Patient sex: M
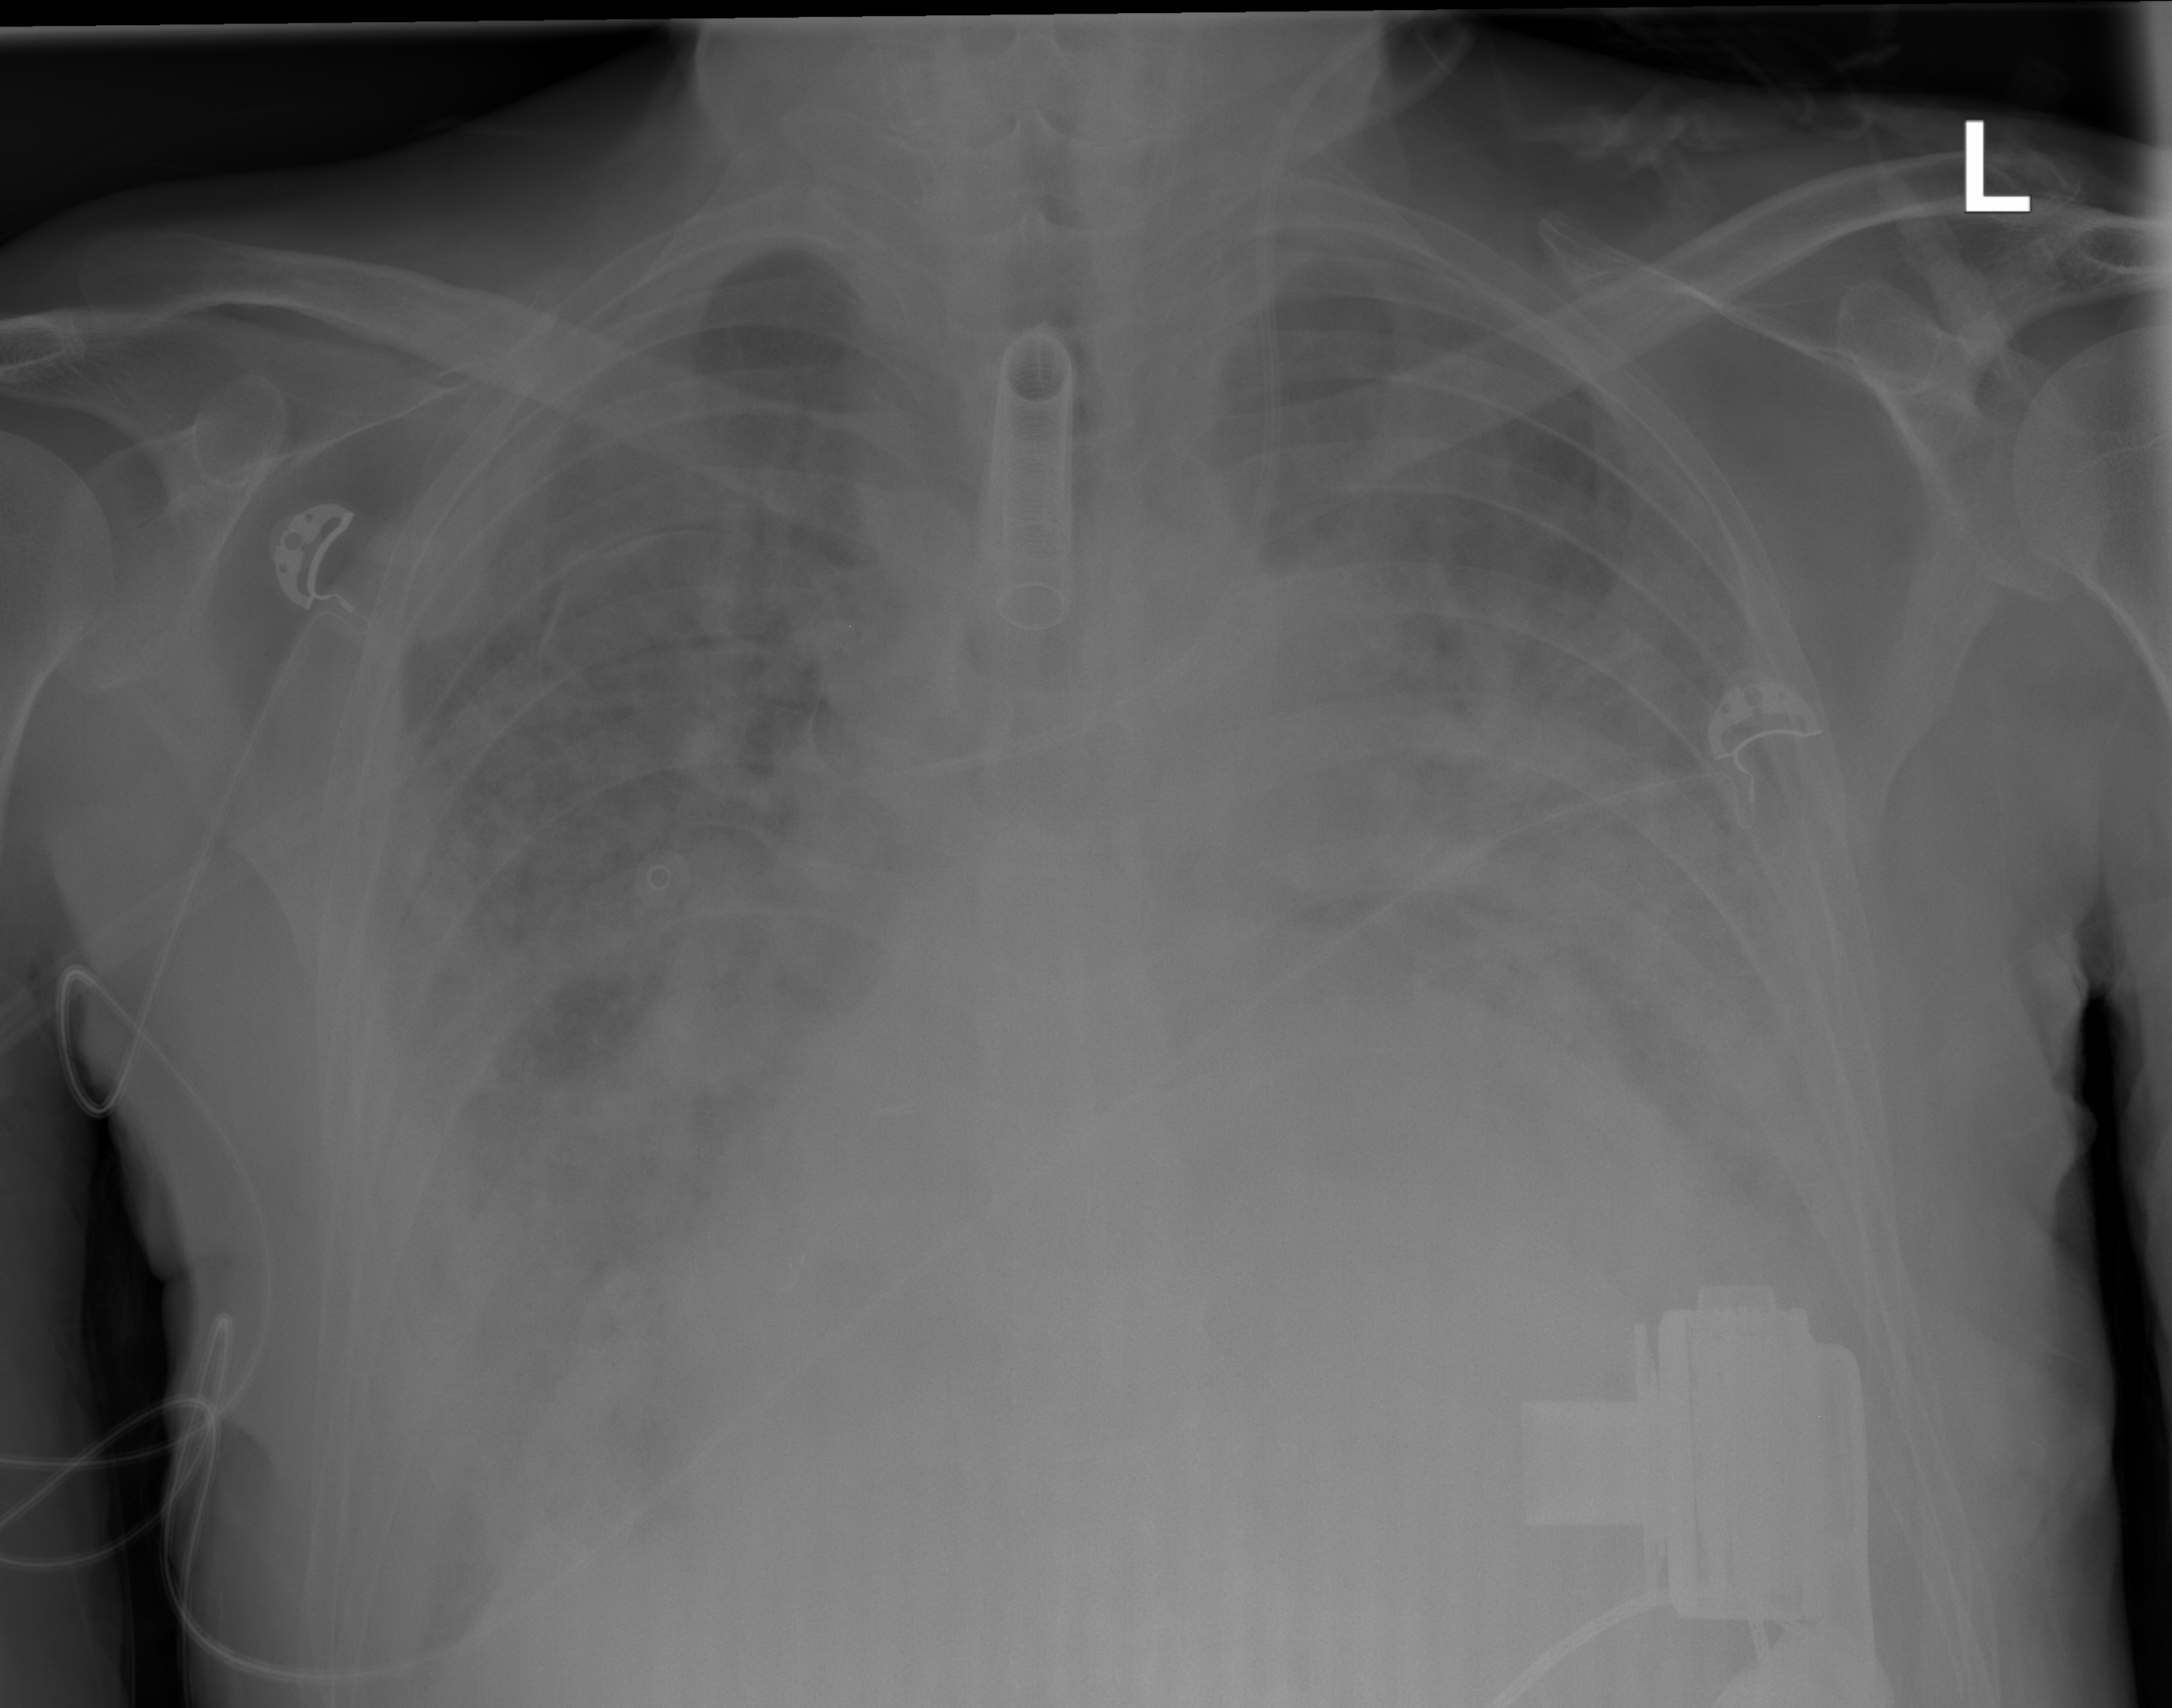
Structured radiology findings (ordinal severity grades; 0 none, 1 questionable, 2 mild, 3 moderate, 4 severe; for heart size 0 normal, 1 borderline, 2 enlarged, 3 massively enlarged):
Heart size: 2
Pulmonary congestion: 4
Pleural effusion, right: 2
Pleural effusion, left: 2
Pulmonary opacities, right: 3
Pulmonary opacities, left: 3
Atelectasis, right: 3
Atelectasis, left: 3